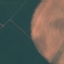
Label: AnnualCrop